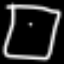
Label: square